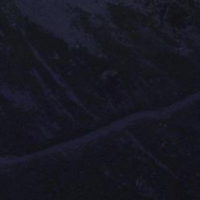
EUNIS habitat code: 44
Species observed at this site:
Parnassia palustris